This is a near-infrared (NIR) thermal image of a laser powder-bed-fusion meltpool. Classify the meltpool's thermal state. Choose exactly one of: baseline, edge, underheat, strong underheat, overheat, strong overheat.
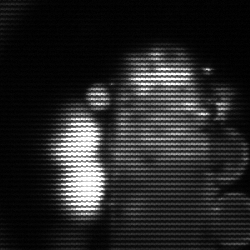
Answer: strong underheat